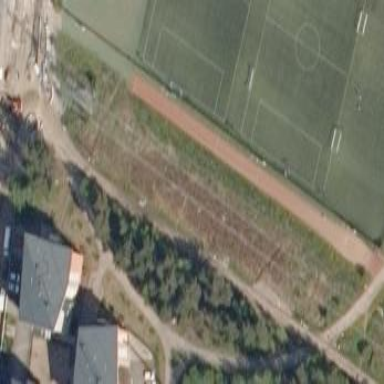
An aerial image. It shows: Athletics track located in leisure land area.